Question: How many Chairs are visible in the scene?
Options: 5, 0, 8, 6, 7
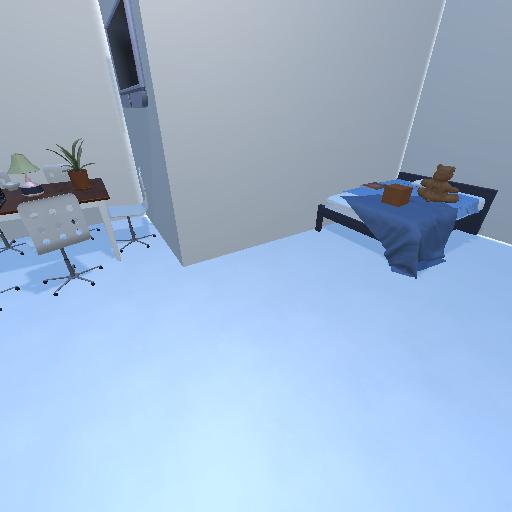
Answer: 5